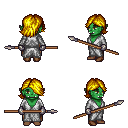
a pixel art fantasy rpg character, female body template, orc, green skin, white robe, robe skirt, blonde swoop hairstyle, metal gloves, brown shoes, spear, four views (front, back, left, right), 2x2 character sprite sheet, small pixel art, hard edges, no anti-aliasing